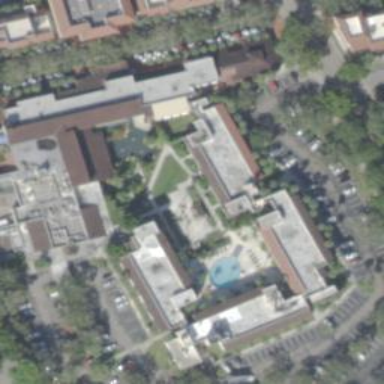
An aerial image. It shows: Hotel building.